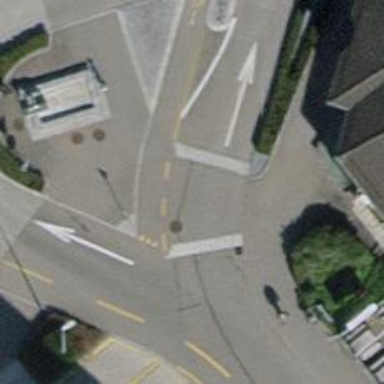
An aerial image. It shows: Unmarked crossing on the road.